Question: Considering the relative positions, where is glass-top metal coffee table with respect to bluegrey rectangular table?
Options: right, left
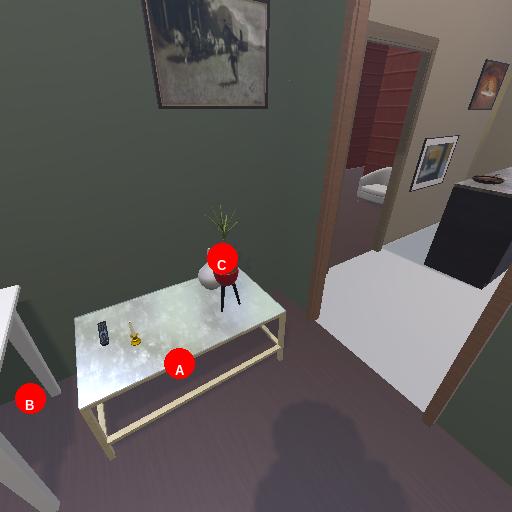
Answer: right